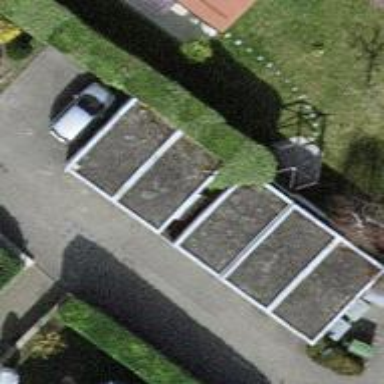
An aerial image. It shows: Garage.